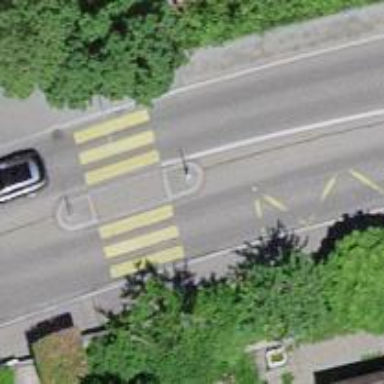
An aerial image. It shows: Asphalt footway with marked crossing and pedestrian island.